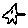
Label: star